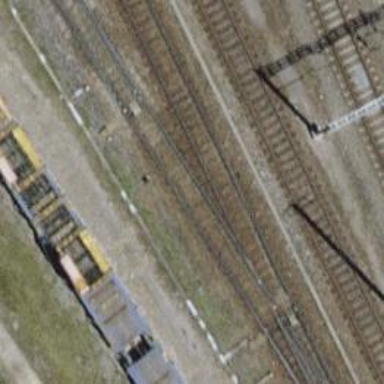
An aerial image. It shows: Single-track electrified railway siding with contact line.